Field crop: maize
Growth stage: 2
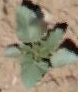
Species: datura